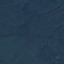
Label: Forest